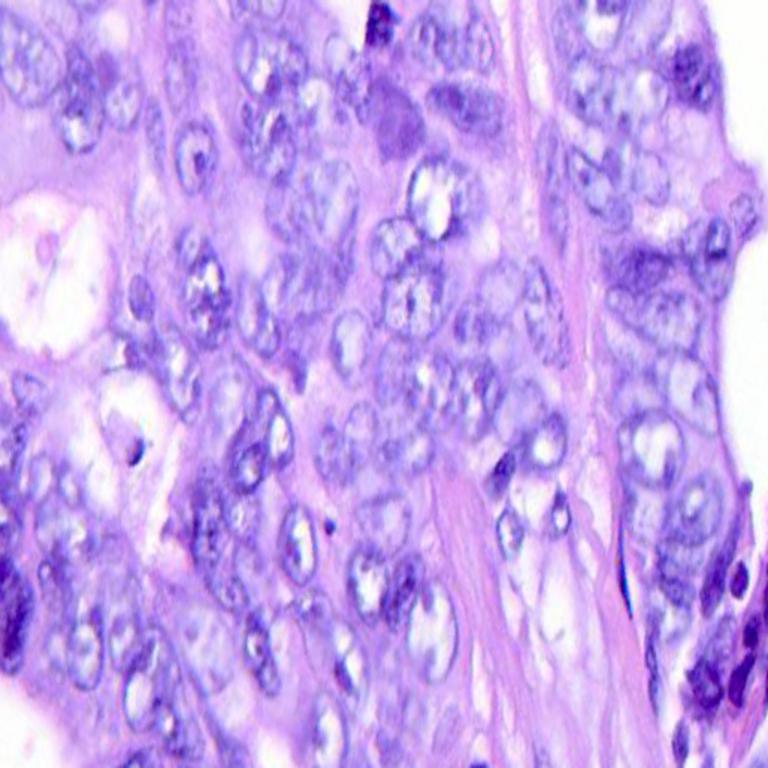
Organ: colon
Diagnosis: adenocarcinomas